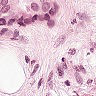
Metastatic tissue present: yes